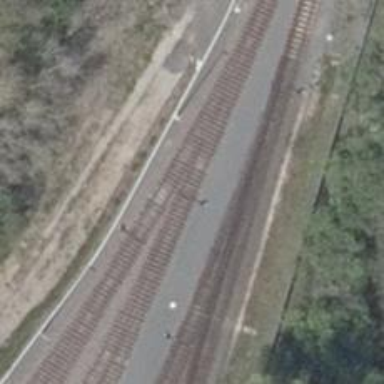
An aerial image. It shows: Railway switch with the turnout side on the right.